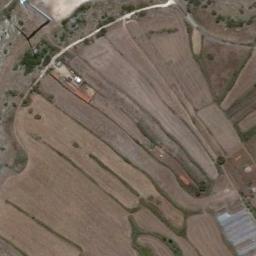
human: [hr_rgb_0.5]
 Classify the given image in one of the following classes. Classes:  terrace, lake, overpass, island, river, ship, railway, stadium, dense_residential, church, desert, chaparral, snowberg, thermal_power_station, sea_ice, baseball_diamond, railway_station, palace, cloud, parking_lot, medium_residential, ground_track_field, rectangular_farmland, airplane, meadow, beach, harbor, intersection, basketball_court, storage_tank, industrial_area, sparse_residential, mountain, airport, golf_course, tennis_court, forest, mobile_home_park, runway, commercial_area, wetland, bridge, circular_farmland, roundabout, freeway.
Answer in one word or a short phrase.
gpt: terrace